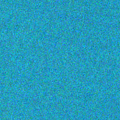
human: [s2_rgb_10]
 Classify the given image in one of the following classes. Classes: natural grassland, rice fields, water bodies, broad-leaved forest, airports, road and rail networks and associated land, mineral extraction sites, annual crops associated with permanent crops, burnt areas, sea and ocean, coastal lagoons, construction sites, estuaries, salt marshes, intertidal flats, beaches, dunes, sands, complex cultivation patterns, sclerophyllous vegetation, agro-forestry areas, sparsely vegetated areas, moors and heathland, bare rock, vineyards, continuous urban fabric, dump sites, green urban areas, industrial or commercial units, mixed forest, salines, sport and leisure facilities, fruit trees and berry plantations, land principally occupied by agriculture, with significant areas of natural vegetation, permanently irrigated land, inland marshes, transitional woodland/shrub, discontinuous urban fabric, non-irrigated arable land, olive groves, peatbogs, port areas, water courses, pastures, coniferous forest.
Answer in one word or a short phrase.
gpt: sea and ocean